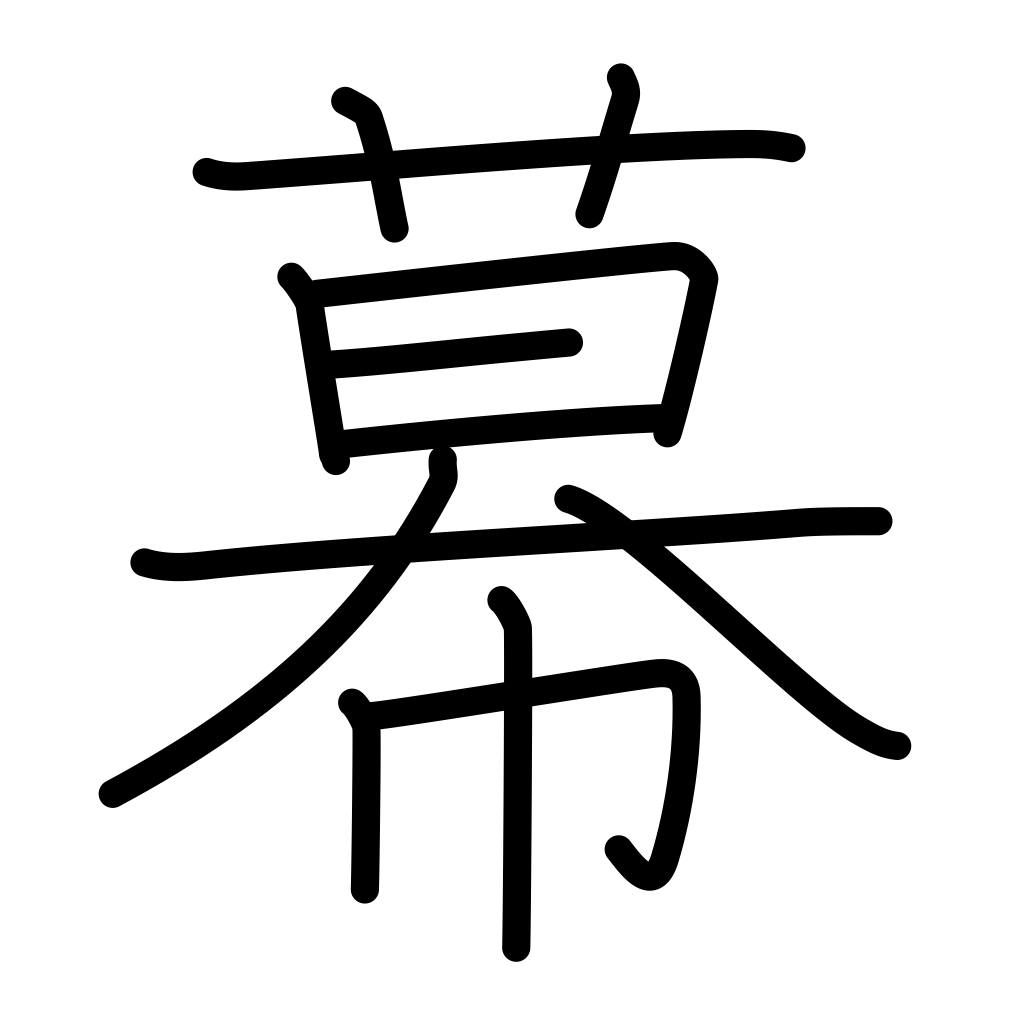
Meaning: curtain, bunting, act of play